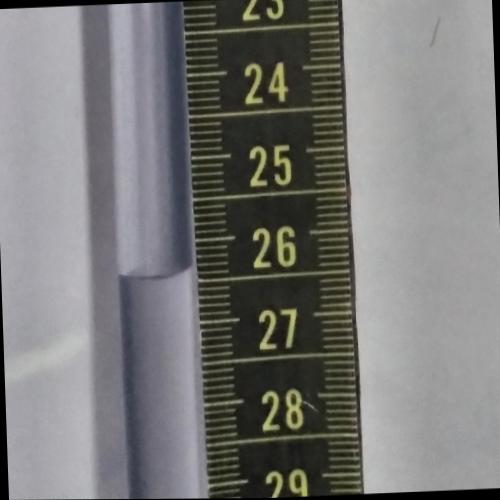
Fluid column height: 26.4 cm